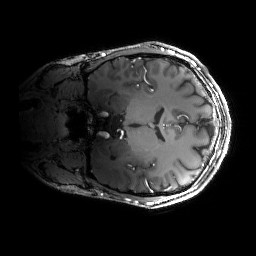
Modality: T1w
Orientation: coronal
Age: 25
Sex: male
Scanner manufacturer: siemens
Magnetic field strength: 6.98 T
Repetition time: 2.37 s
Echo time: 0.00231 s